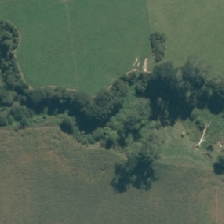
Land cover: deciduous_hardwood